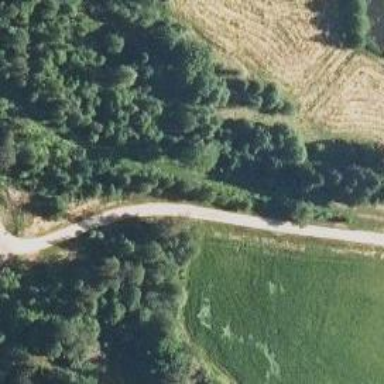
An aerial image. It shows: Unclassified road.